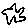
Label: star